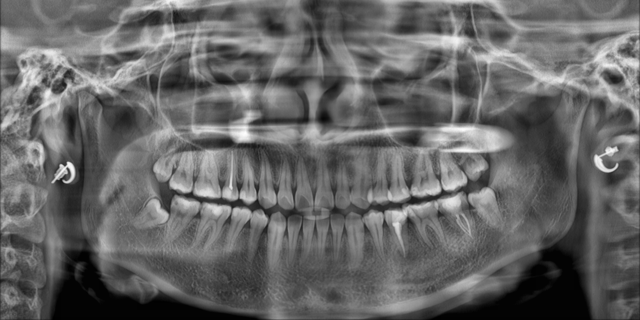
adult